Interaction volume radius: 10 \u00c5
Interaction volume height: 35 \u00c5
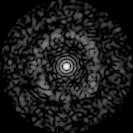
Disorder parameter: 0.8025